Interaction volume radius: 5 \u00c5
Interaction volume height: 20 \u00c5
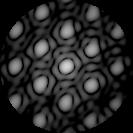
Disorder parameter: 0.1625